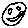
Label: smiley face